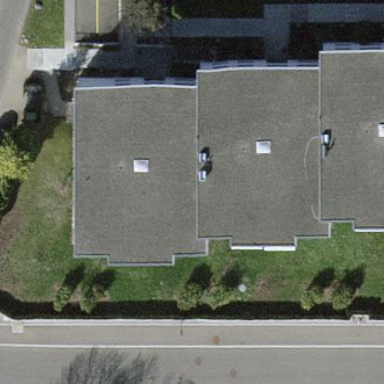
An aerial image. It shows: Terrace building.